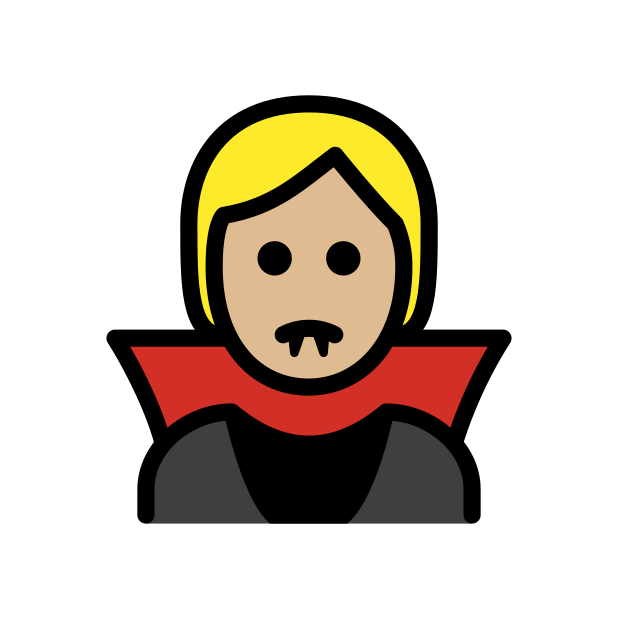
vampire: medium-light skin tone